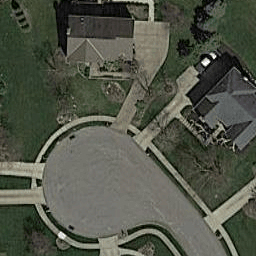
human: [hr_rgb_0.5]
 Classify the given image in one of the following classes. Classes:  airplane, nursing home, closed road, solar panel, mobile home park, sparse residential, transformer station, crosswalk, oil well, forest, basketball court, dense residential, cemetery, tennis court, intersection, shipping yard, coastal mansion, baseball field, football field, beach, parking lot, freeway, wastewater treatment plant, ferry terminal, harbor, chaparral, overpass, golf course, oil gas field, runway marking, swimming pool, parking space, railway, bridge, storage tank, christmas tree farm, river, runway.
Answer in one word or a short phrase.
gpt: closed road